Question:
Hey guys, I'm a beginner who is trying to learn C++ and I'm trying to do a lab that asks to output the number of times the character appears in the string, with test cases for calrifcation in the picture above. I was trying to do the lab but I came upon a error message that I can not figure out what's the problem is at exacly.
I was trying to ask for an input of the input character and the input string and was trying to make a for loop that goes in every letter of the string input and calculate how many times the input character match with the same character in the string.
this is my code below:
'''
#include <iostream>
#include <iomanip>
using namespace std;
int main() {
string inputVal;
string inputWord;
int outputVal =0 ;
cin >> inputVal;
cout << inputVal;
cin >> inputWord;
cout << inputWord;
for (int i=0; i <= inputWord.size(); ++i){
if (inputWord.at(i) == inputVal) {
++outputVal;
}
}
if (outputVal ==1) {
cout << outputVal << " " << inputVal<<endl;
}
else {
cout << outputVal << " " << inputVal<<"'s" <<endl;
}
}
'''
this is the error message below:
'''
main.cpp: In function 'int main()':
main.cpp:16:20: warning: comparison of integer expressions of different signedness: 'int' and 'std::__cxx11::basic_string<char>::size_type' {aka 'long unsigned int'} [-Wsign-compare]
16 | for (int i=0; i <= inputWord.size(); ++i){
| ~~^~~~~~~~~~~~~~~~~~~
main.cpp:17:25: error: no match for 'operator==' (operand types are '__gnu_cxx::__alloc_traits<std::allocator<char>, char>::value_type' {aka 'char'} and 'std::string' {aka 'std::__cxx11::basic_string<char>'})
17 | if (inputWord.at(i) == inputVal) {
| ~~~~~~~~~~~~~~~ ^~ ~~~~~~~~
| | |
| | std::string {aka std::__cxx11::basic_string<char>}
| __gnu_cxx::__alloc_traits<std::allocator<char>, char>::value_type {aka char}
In file included from /usr/include/c++/9/iosfwd:40,
from /usr/include/c++/9/ios:38,
from /usr/include/c++/9/ostream:38,
from /usr/include/c++/9/iostream:39,
from main.cpp:1:
/usr/include/c++/9/bits/postypes.h:222:5: note: candidate: 'template<class _StateT> bool std::operator==(const std::fpos<_StateT>&, const std::fpos<_StateT>&)'
222 | operator==(const fpos<_StateT>& __lhs, const fpos<_StateT>& __rhs)
| ^~~~~~~~
/usr/include/c++/9/bits/postypes.h:222:5: note: template argument deduction/substitution failed:
main.cpp:17:28: note: mismatched types 'const std::fpos<_StateT>' and '__gnu_cxx::__alloc_traits<std::allocator<char>, char>::value_type' {aka 'char'}
17 | if (inputWord.at(i) == inputVal) {
| ^~~~~~~~
In file included from /usr/include/c++/9/bits/stl_algobase.h:64,
from /usr/include/c++/9/bits/char_traits.h:39,
from /usr/include/c++/9/ios:40,
from /usr/include/c++/9/ostream:38,
from /usr/include/c++/9/iostream:39,
from main.cpp:1:
/usr/include/c++/9/bits/stl_pair.h:448:5: note: candidate: 'template<class _T1, class _T2> constexpr bool std::operator==(const std::pair<_T1, _T2>&, const std::pair<_T1, _T2>&)'
448 | operator==(const pair<_T1, _T2>& __x, const pair<_T1, _T2>& __y)
| ^~~~~~~~
/usr/include/c++/9/bits/stl_pair.h:448:5: note: template argument deduction/substitution failed:
main.cpp:17:28: note: mismatched types 'const std::pair<_T1, _T2>' and '__gnu_cxx::__alloc_traits<std::allocator<char>, char>::value_type' {aka 'char'}
17 | if (inputWord.at(i) == inputVal) {
| ^~~~~~~~
In file included from /usr/include/c++/9/bits/stl_algobase.h:67,
from /usr/include/c++/9/bits/char_traits.h:39,
from /usr/include/c++/9/ios:40,
from /usr/include/c++/9/ostream:38,
from /usr/include/c++/9/iostream:39,
from main.cpp:1:
/usr/include/c++/9/bits/stl_iterator.h:325:5: note: candidate: 'template<class _Iterator> bool std::operator==(const std::reverse_iterator<_Iterator>&, const std::reverse_iterator<_Iterator>&)'
325 | operator==(const reverse_iterator<_Iterator>& __x,
| ^~~~~~~~
/usr/include/c++/9/bits/stl_iterator.h:325:5: note: template argument deduction/substitution failed:
main.cpp:17:28: note: mismatched types 'const std::reverse_iterator<_Iterator>' and '__gnu_cxx::__alloc_traits<std::allocator<char>, char>::value_type' {aka 'char'}
17 | if (inputWord.at(i) == inputVal) {
| ^~~~~~~~
In file included from /usr/include/c++/9/bits/stl_algobase.h:67,
from /usr/include/c++/9/bits/char_traits.h:39,
from /usr/include/c++/9/ios:40,
from /usr/include/c++/9/ostream:38,
from /usr/include/c++/9/iostream:39,
from main.cpp:1:
/usr/include/c++/9/bits/stl_iterator.h:363:5: note: candidate: 'template<class _IteratorL, class _IteratorR> bool std::operator==(const std::reverse_iterator<_Iterator>&, const std::reverse_iterator<_IteratorR>&)'
363 | operator==(const reverse_iterator<_IteratorL>& __x,
| ^~~~~~~~
/usr/include/c++/9/bits/stl_iterator.h:363:5: note: template argument deduction/substitution failed:
main.cpp:17:28: note: mismatched types 'const std::reverse_iterator<_Iterator>' and '__gnu_cxx::__alloc_traits<std::allocator<char>, char>::value_type' {aka 'char'}
17 | if (inputWord.at(i) == inputVal) {
| ^~~~~~~~
In file included from /usr/include/c++/9/bits/stl_algobase.h:67,
from /usr/include/c++/9/bits/char_traits.h:39,
from /usr/include/c++/9/ios:40,
from /usr/include/c++/9/ostream:38,
from /usr/include/c++/9/iostream:39,
from main.cpp:1:
/usr/include/c++/9/bits/stl_iterator.h:1136:5: note: candidate: 'template<class _IteratorL, class _IteratorR> bool std::operator==(const std::move_iterator<_IteratorL>&, const std::move_iterator<_IteratorR>&)'
1136 | operator==(const move_iterator<_IteratorL>& __x,
| ^~~~~~~~
/usr/include/c++/9/bits/stl_iterator.h:1136:5: note: template argument deduction/substitution failed:
main.cpp:17:28: note: mismatched types 'const std::move_iterator<_IteratorL>' and '__gnu_cxx::__alloc_traits<std::allocator<char>, char>::value_type' {aka 'char'}
17 | if (inputWord.at(i) == inputVal) {
| ^~~~~~~~
In file included from /usr/include/c++/9/bits/stl_algobase.h:67,
from /usr/include/c++/9/bits/char_traits.h:39,
from /usr/include/c++/9/ios:40,
from /usr/include/c++/9/ostream:38,
from /usr/include/c++/9/iostream:39,
from main.cpp:1:
/usr/include/c++/9/bits/stl_iterator.h:1142:5: note: candidate: 'template<class _Iterator> bool std::operator==(const std::move_iterator<_IteratorL>&, const std::move_iterator<_IteratorL>&)'
1142 | operator==(const move_iterator<_Iterator>& __x,
| ^~~~~~~~
/usr/include/c++/9/bits/stl_iterator.h:1142:5: note: template argument deduction/substitution failed:
main.cpp:17:28: note: mismatched types 'const std::move_iterator<_IteratorL>' and '__gnu_cxx::__alloc_traits<std::allocator<char>, char>::value_type' {aka 'char'}
17 | if (inputWord.at(i) == inputVal) {
| ^~~~~~~~
In file included from /usr/include/c++/9/string:41,
from /usr/include/c++/9/bits/locale_classes.h:40,
from /usr/include/c++/9/bits/ios_base.h:41,
from /usr/include/c++/9/ios:42,
from /usr/include/c++/9/ostream:38,
from /usr/include/c++/9/iostream:39,
from main.cpp:1:
/usr/include/c++/9/bits/allocator.h:167:5: note: candidate: 'template<class _T1, class _T2> bool std::operator==(const std::allocator<_CharT>&, const std::allocator<_T2>&)'
167 | operator==(const allocator<_T1>&, const allocator<_T2>&)
| ^~~~~~~~
/usr/include/c++/9/bits/allocator.h:167:5: note: template argument deduction/substitution failed:
main.cpp:17:28: note: mismatched types 'const std::allocator<_CharT>' and '__gnu_cxx::__alloc_traits<std::allocator<char>, char>::value_type' {aka 'char'}
17 | if (inputWord.at(i) == inputVal) {
| ^~~~~~~~
In file included from /usr/include/c++/9/string:55,
from /usr/include/c++/9/bits/locale_classes.h:40,
from /usr/include/c++/9/bits/ios_base.h:41,
from /usr/include/c++/9/ios:42,
from /usr/include/c++/9/ostream:38,
from /usr/include/c++/9/iostream:39,
from main.cpp:1:
/usr/include/c++/9/bits/basic_string.h:6144:5: note: candidate: 'template<class _CharT, class _Traits, class _Alloc> bool std::operator==(const std::__cxx11::basic_string<_CharT, _Traits, _Alloc>&, const std::__cxx11::basic_string<_CharT, _Traits, _Alloc>&)'
6144 | operator==(const basic_string<_CharT, _Traits, _Alloc>& __lhs,
| ^~~~~~~~
/usr/include/c++/9/bits/basic_string.h:6144:5: note: template argument deduction/substitution failed:
main.cpp:17:28: note: mismatched types 'const std::__cxx11::basic_string<_CharT, _Traits, _Alloc>' and '__gnu_cxx::__alloc_traits<std::allocator<char>, char>::value_type' {aka 'char'}
17 | if (inputWord.at(i) == inputVal) {
| ^~~~~~~~
In file included from /usr/include/c++/9/string:55,
from /usr/include/c++/9/bits/locale_classes.h:40,
from /usr/include/c++/9/bits/ios_base.h:41,
from /usr/include/c++/9/ios:42,
from /usr/include/c++/9/ostream:38,
from /usr/include/c++/9/iostream:39,
from main.cpp:1:
/usr/include/c++/9/bits/basic_string.h:6152:5: note: candidate: 'template<class _CharT> typename __gnu_cxx::__enable_if<std::__is_char<_Tp>::__value, bool>::__type std::operator==(const std::__cxx11::basic_string<_CharT>&, const std::__cxx11::basic_string<_CharT>&)'
6152 | operator==(const basic_string<_CharT>& __lhs,
| ^~~~~~~~
/usr/include/c++/9/bits/basic_string.h:6152:5: note: template argument deduction/substitution failed:
main.cpp:17:28: note: mismatched types 'const std::__cxx11::basic_string<_CharT>' and '__gnu_cxx::__alloc_traits<std::allocator<char>, char>::value_type' {aka 'char'}
17 | if (inputWord.at(i) == inputVal) {
| ^~~~~~~~
In file included from /usr/include/c++/9/string:55,
from /usr/include/c++/9/bits/locale_classes.h:40,
from /usr/include/c++/9/bits/ios_base.h:41,
from /usr/include/c++/9/ios:42,
from /usr/include/c++/9/ostream:38,
from /usr/include/c++/9/iostream:39,
from main.cpp:1:
/usr/include/c++/9/bits/basic_string.h:6166:5: note: candidate: 'template<class _CharT, class _Traits, class _Alloc> bool std::operator==(const _CharT*, const std::__cxx11::basic_string<_CharT, _Traits, _Alloc>&)'
6166 | operator==(const _CharT* __lhs,
| ^~~~~~~~
/usr/include/c++/9/bits/basic_string.h:6166:5: note: template argument deduction/substitution failed:
main.cpp:17:28: note: mismatched types 'const _CharT*' and 'char'
17 | if (inputWord.at(i) == inputVal) {
| ^~~~~~~~
In file included from /usr/include/c++/9/string:55,
from /usr/include/c++/9/bits/locale_classes.h:40,
from /usr/include/c++/9/bits/ios_base.h:41,
from /usr/include/c++/9/ios:42,
from /usr/include/c++/9/ostream:38,
from /usr/include/c++/9/iostream:39,
from main.cpp:1:
/usr/include/c++/9/bits/basic_string.h:6178:5: note: candidate: 'template<class _CharT, class _Traits, class _Alloc> bool std::operator==(const std::__cxx11::basic_string<_CharT, _Traits, _Alloc>&, const _CharT*)'
6178 | operator==(const basic_string<_CharT, _Traits, _Alloc>& __lhs,
| ^~~~~~~~
/usr/include/c++/9/bits/basic_string.h:6178:5: note: template argument deduction/substitution failed:
main.cpp:17:28: note: mismatched types 'const std::__cxx11::basic_string<_CharT, _Traits, _Alloc>' and '__gnu_cxx::__alloc_traits<std::allocator<char>, char>::value_type' {aka 'char'}
17 | if (inputWord.at(i) == inputVal) {
| ^~~~~~~~
In file included from /usr/include/c++/9/bits/ios_base.h:46,
from /usr/include/c++/9/ios:42,
from /usr/include/c++/9/ostream:38,
from /usr/include/c++/9/iostream:39,
from main.cpp:1:
/usr/include/c++/9/system_error:292:3: note: candidate: 'bool std::operator==(const std::error_code&, const std::error_code&)'
292 | operator==(const error_code& __lhs, const error_code& __rhs) noexcept
| ^~~~~~~~
/usr/include/c++/9/system_error:292:32: note: no known conversion for argument 1 from '__gnu_cxx::__alloc_traits<std::allocator<char>, char>::value_type' {aka 'char'} to 'const std::error_code&'
292 | operator==(const error_code& __lhs, const error_code& __rhs) noexcept
| ~~~~~~~~~~~~~~~~~~^~~~~
/usr/include/c++/9/system_error:297:3: note: candidate: 'bool std::operator==(const std::error_code&, const std::error_condition&)'
297 | operator==(const error_code& __lhs, const error_condition& __rhs) noexcept
| ^~~~~~~~
/usr/include/c++/9/system_error:297:32: note: no known conversion for argument 1 from '__gnu_cxx::__alloc_traits<std::allocator<char>, char>::value_type' {aka 'char'} to 'const std::error_code&'
297 | operator==(const error_code& __lhs, const error_condition& __rhs) noexcept
| ~~~~~~~~~~~~~~~~~~^~~~~
/usr/include/c++/9/system_error:304:3: note: candidate: 'bool std::operator==(const std::error_condition&, const std::error_code&)'
304 | operator==(const error_condition& __lhs, const error_code& __rhs) noexcept
| ^~~~~~~~
/usr/include/c++/9/system_error:304:37: note: no known conversion for argument 1 from '__gnu_cxx::__alloc_traits<std::allocator<char>, char>::value_type' {aka 'char'} to 'const std::error_condition&'
304 | operator==(const error_condition& __lhs, const error_code& __rhs) noexcept
| ~~~~~~~~~~~~~~~~~~~~~~~^~~~~
/usr/include/c++/9/system_error:311:3: note: candidate: 'bool std::operator==(const std::error_condition&, const std::error_condition&)'
311 | operator==(const error_condition& __lhs,
| ^~~~~~~~
/usr/include/c++/9/system_error:311:37: note: no known conversion for argument 1 from '__gnu_cxx::__alloc_traits<std::allocator<char>, char>::value_type' {aka 'char'} to 'const std::error_condition&'
311 | operator==(const error_condition& __lhs,
| ~~~~~~~~~~~~~~~~~~~~~~~^~~~~
In file included from /usr/include/c++/9/bits/locale_facets.h:48,
from /usr/include/c++/9/bits/basic_ios.h:37,
from /usr/include/c++/9/ios:44,
from /usr/include/c++/9/ostream:38,
from /usr/include/c++/9/iostream:39,
from main.cpp:1:
/usr/include/c++/9/bits/streambuf_iterator.h:208:5: note: candidate: 'template<class _CharT, class _Traits> bool std::operator==(const std::istreambuf_iterator<_CharT, _Traits>&, const std::istreambuf_iterator<_CharT, _Traits>&)'
208 | operator==(const istreambuf_iterator<_CharT, _Traits>& __a,
| ^~~~~~~~
/usr/include/c++/9/bits/streambuf_iterator.h:208:5: note: template argument deduction/substitution failed:
main.cpp:17:28: note: mismatched types 'const std::istreambuf_iterator<_CharT, _Traits>' and '__gnu_cxx::__alloc_traits<std::allocator<char>, char>::value_type' {aka 'char'}
17 | if (inputWord.at(i) == inputVal) {
| ^~~~~~~~
In file included from /usr/include/c++/9/tuple:39,
from /usr/include/c++/9/bits/unique_ptr.h:37,
from /usr/include/c++/9/bits/locale_conv.h:41,
from /usr/include/c++/9/locale:43,
from /usr/include/c++/9/iomanip:43,
from main.cpp:2:
/usr/include/c++/9/array:252:5: note: candidate: 'template<class _Tp, long unsigned int _Nm> bool std::operator==(const std::array<_Tp, _Nm>&, const std::array<_Tp, _Nm>&)'
252 | operator==(const array<_Tp, _Nm>& __one, const array<_Tp, _Nm>& __two)
| ^~~~~~~~
/usr/include/c++/9/array:252:5: note: template argument deduction/substitution failed:
main.cpp:17:28: note: mismatched types 'const std::array<_Tp, _Nm>' and '__gnu_cxx::__alloc_traits<std::allocator<char>, char>::value_type' {aka 'char'}
17 | if (inputWord.at(i) == inputVal) {
| ^~~~~~~~
In file included from /usr/include/c++/9/bits/unique_ptr.h:37,
from /usr/include/c++/9/bits/locale_conv.h:41,
from /usr/include/c++/9/locale:43,
from /usr/include/c++/9/iomanip:43,
from main.cpp:2:
/usr/include/c++/9/tuple:1419:5: note: candidate: 'template<class ... _TElements, class ... _UElements> constexpr bool std::operator==(const std::tuple<_Tps ...>&, const std::tuple<_Elements ...>&)'
1419 | operator==(const tuple<_TElements...>& __t,
| ^~~~~~~~
/usr/include/c++/9/tuple:1419:5: note: template argument deduction/substitution failed:
main.cpp:17:28: note: mismatched types 'const std::tuple<_Tps ...>' and '__gnu_cxx::__alloc_traits<std::allocator<char>, char>::value_type' {aka 'char'}
17 | if (inputWord.at(i) == inputVal) {
| ^~~~~~~~
In file included from /usr/include/c++/9/bits/locale_conv.h:41,
from /usr/include/c++/9/locale:43,
from /usr/include/c++/9/iomanip:43,
from main.cpp:2:
/usr/include/c++/9/bits/unique_ptr.h:715:5: note: candidate: 'template<class _Tp, class _Dp, class _Up, class _Ep> bool std::operator==(const std::unique_ptr<_Tp, _Dp>&, const std::unique_ptr<_Up, _Ep>&)'
715 | operator==(const unique_ptr<_Tp, _Dp>& __x,
| ^~~~~~~~
/usr/include/c++/9/bits/unique_ptr.h:715:5: note: template argument deduction/substitution failed:
main.cpp:17:28: note: mismatched types 'const std::unique_ptr<_Tp, _Dp>' and '__gnu_cxx::__alloc_traits<std::allocator<char>, char>::value_type' {aka 'char'}
17 | if (inputWord.at(i) == inputVal) {
| ^~~~~~~~
In file included from /usr/include/c++/9/bits/locale_conv.h:41,
from /usr/include/c++/9/locale:43,
from /usr/include/c++/9/iomanip:43,
from main.cpp:2:
/usr/include/c++/9/bits/unique_ptr.h:721:5: note: candidate: 'template<class _Tp, class _Dp> bool std::operator==(const std::unique_ptr<_Tp, _Dp>&, std::nullptr_t)'
721 | operator==(const unique_ptr<_Tp, _Dp>& __x, nullptr_t) noexcept
| ^~~~~~~~
/usr/include/c++/9/bits/unique_ptr.h:721:5: note: template argument deduction/substitution failed:
main.cpp:17:28: note: mismatched types 'const std::unique_ptr<_Tp, _Dp>' and '__gnu_cxx::__alloc_traits<std::allocator<char>, char>::value_type' {aka 'char'}
17 | if (inputWord.at(i) == inputVal) {
| ^~~~~~~~
In file included from /usr/include/c++/9/bits/locale_conv.h:41,
from /usr/include/c++/9/locale:43,
from /usr/include/c++/9/iomanip:43,
from main.cpp:2:
/usr/include/c++/9/bits/unique_ptr.h:726:5: note: candidate: 'template<class _Tp, class _Dp> bool std::operator==(std::nullptr_t, const std::unique_ptr<_Tp, _Dp>&)'
726 | operator==(nullptr_t, const unique_ptr<_Tp, _Dp>& __x) noexcept
| ^~~~~~~~
/usr/include/c++/9/bits/unique_ptr.h:726:5: note: template argument deduction/substitution failed:
main.cpp:17:28: note: 'std::string' {aka 'std::__cxx11::basic_string<char>'} is not derived from 'const std::unique_ptr<_Tp, _Dp>'
17 | if (inputWord.at(i) == inputVal) {
| ^~~~~~~~
In file included from /usr/include/c++/9/string:41,
from /usr/include/c++/9/bits/locale_classes.h:40,
from /usr/include/c++/9/bits/ios_base.h:41,
from /usr/include/c++/9/ios:42,
from /usr/include/c++/9/ostream:38,
from /usr/include/c++/9/iostream:39,
from main.cpp:1:
/usr/include/c++/9/bits/allocator.h:155:7: note: candidate: 'bool std::operator==(const std::allocator<char>&, const std::allocator<char>&)'
155 | operator==(const allocator&, const allocator&) _GLIBCXX_NOTHROW
| ^~~~~~~~
/usr/include/c++/9/bits/allocator.h:155:18: note: no known conversion for argument 1 from '__gnu_cxx::__alloc_traits<std::allocator<char>, char>::value_type' {aka 'char'} to 'const std::allocator<char>&'
155 | operator==(const allocator&, const allocator&) _GLIBCXX_NOTHROW
| ^~~~~~~~~~~~~~~~
In file included from /usr/include/c++/9/bits/stl_algobase.h:67,
from /usr/include/c++/9/bits/char_traits.h:39,
from /usr/include/c++/9/ios:40,
from /usr/include/c++/9/ostream:38,
from /usr/include/c++/9/iostream:39,
from main.cpp:1:
/usr/include/c++/9/bits/stl_iterator.h:883:5: note: candidate: 'template<class _IteratorL, class _IteratorR, class _Container> bool __gnu_cxx::operator==(const __gnu_cxx::__normal_iterator<_IteratorL, _Container>&, const __gnu_cxx::__normal_iterator<_IteratorR, _Container>&)'
883 | operator==(const __normal_iterator<_IteratorL, _Container>& __lhs,
| ^~~~~~~~
/usr/include/c++/9/bits/stl_iterator.h:883:5: note: template argument deduction/substitution failed:
main.cpp:17:28: note: mismatched types 'const __gnu_cxx::__normal_iterator<_IteratorL, _Container>' and '__gnu_cxx::__alloc_traits<std::allocator<char>, char>::value_type' {aka 'char'}
17 | if (inputWord.at(i) == inputVal) {
| ^~~~~~~~
In file included from /usr/include/c++/9/bits/stl_algobase.h:67,
from /usr/include/c++/9/bits/char_traits.h:39,
from /usr/include/c++/9/ios:40,
from /usr/include/c++/9/ostream:38,
from /usr/include/c++/9/iostream:39,
from main.cpp:1:
/usr/include/c++/9/bits/stl_iterator.h:890:5: note: candidate: 'template<class _Iterator, class _Container> bool __gnu_cxx::operator==(const __gnu_cxx::__normal_iterator<_Iterator, _Container>&, const __gnu_cxx::__normal_iterator<_Iterator, _Container>&)'
890 | operator==(const __normal_iterator<_Iterator, _Container>& __lhs,
| ^~~~~~~~
/usr/include/c++/9/bits/stl_iterator.h:890:5: note: template argument deduction/substitution failed:
main.cpp:17:28: note: mismatched types 'const __gnu_cxx::__normal_iterator<_Iterator, _Container>' and '__gnu_cxx::__alloc_traits<std::allocator<char>, char>::value_type' {aka 'char'}
17 | if (inputWord.at(i) == inputVal) {
| ^~~~~~~~
In file included from /usr/include/x86_64-linux-gnu/c++/9/bits/c++allocator.h:33,
from /usr/include/c++/9/bits/allocator.h:46,
from /usr/include/c++/9/string:41,
from /usr/include/c++/9/bits/locale_classes.h:40,
from /usr/include/c++/9/bits/ios_base.h:41,
from /usr/include/c++/9/ios:42,
from /usr/include/c++/9/ostream:38,
from /usr/include/c++/9/iostream:39,
from main.cpp:1:
/usr/include/c++/9/ext/new_allocator.h:166:2: note: candidate: 'template<class _Up> bool __gnu_cxx::operator==(const __gnu_cxx::new_allocator<char>&, const __gnu_cxx::new_allocator<_Tp>&)'
166 | operator==(const new_allocator&, const new_allocator<_Up>&)
| ^~~~~~~~
/usr/include/c++/9/ext/new_allocator.h:166:2: note: template argument deduction/substitution failed:
main.cpp:17:28: note: 'std::string' {aka 'std::__cxx11::basic_string<char>'} is not derived from 'const __gnu_cxx::new_allocator<_Tp>'
17 | if (inputWord.at(i) == inputVal) {
| ^~~~~~~~
'''
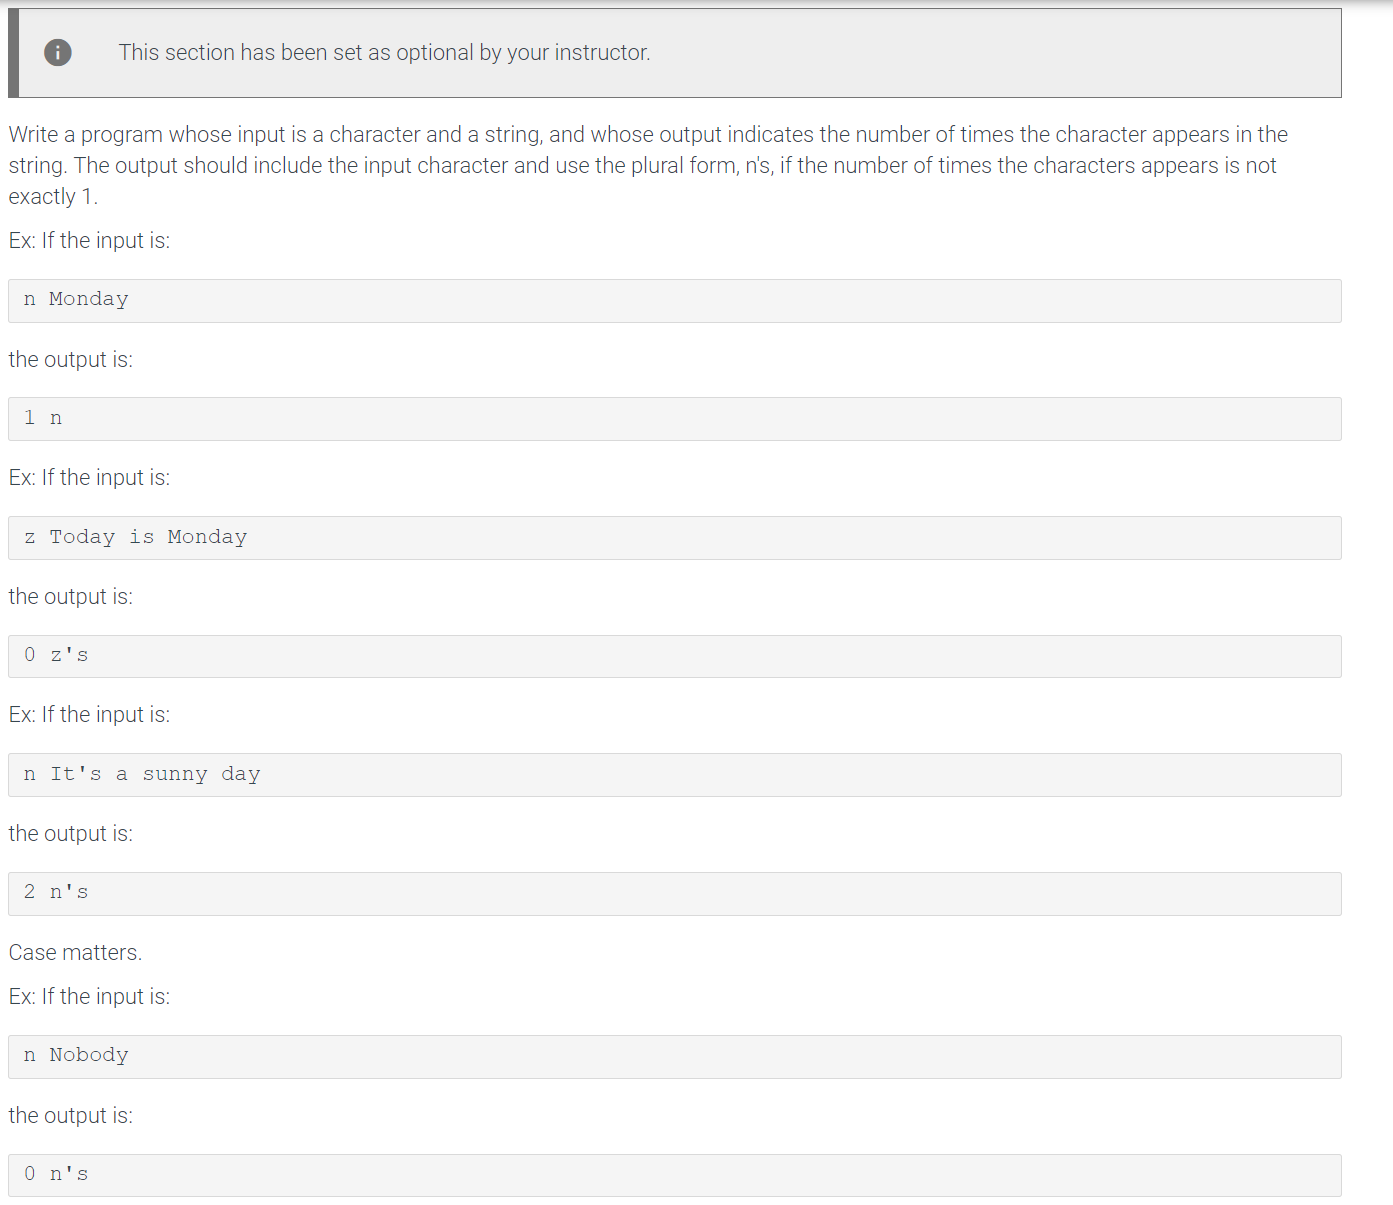
Answer: You first need only get a use 'std::cin >>'.
Then you need to get the of input: use 'getline()'.
'''
#include <iostream>
#include <string>
int main()
{
char c;
std::string s;
std::cin >> std::ws >> c; // get the character to count
getline( std::cin, s ); // get the rest of the text
}
'''
That 'std::ws' there skips any leading whitespace. That may not be correct for your assignment. (Is it possible that the character to search is a space or tab?)
I personally like getting prompted, so I would put something like
'''
std::cout << "c text? ";
'''
at the top of the program, but it is not necessary.
Now all you need is to count the 'c's:
'''
int count = 0;
for (size_t n = 0; n < s.size(); n++)
if (s[n] == c)
...
'''
---
Also, here is a short lecture on :
Things like "input value" and "output value" are not very specific. You should prefer more specific names.
In some cases, however, non-specific names are more correct. For these, use common names, like I did for 'c' (character) and 's' (string). (Other common meta-syntactic names are 'ch' (character) and 'str' (string).) These names instantly signal that the name of the object is not important, but also lets the user know what kind of object it is.
We care less that the output variable is to be output, but what it . In this case it is a . Hence its new name: 'count'. When we 'std::cout' the 'count' it is pretty clear that it is part of the output.
Finally, right at the start you should get used to the idea of just typing 'std::' right at the front of Standard Library objects and using 'using namespace std'. It seem a little overboard to do all that typing at first, but soon enough those five characters will just appear on your screen when you think them. Doing so will save you a lot of grief later when you inadvertently name something that also exists in the Standard Library.
---
#### Bonus: reading error messages
The compiler is when complaining, barfing sometimes for more scrollback buffer than available in your terminal.
Whenever you get an error, pay close attention to the one, fix it, and recompile. Take errors one at a time like that.
Your first error is:
'''
main.cpp:16:20: warning: comparison of integer expressions of different signedness: 'int' and 'std::__cxx11::basic_string<char>::size_type' {aka 'long unsigned int'} [-Wsign-compare]
16 | for (int i=0; i <= inputWord.size(); ++i){
| ~~^~~~~~~~~~~~~~~~~~~
'''
Reading it we see that it is complaining that 'int' and 'long unsigned int' have different "signedness" and you are comparing them.
This is an obnoxiousness that you need to deal with when using 'for' loops (because the problem it is complaining about is a valid issue). The easy fix is to just use 'size_t' as your index type, as I did in the example above.
The next error you get is:
'''
main.cpp:17:25: error: no match for 'operator==' (operand types are '__gnu_cxx::__alloc_traits<std::allocator<char>, char>::value_type' {aka 'char'} and 'std::string' {aka 'std::__cxx11::basic_string<char>'})
17 | if (inputWord.at(i) == inputVal) {
| ~~~~~~~~~~~~~~~ ^~ ~~~~~~~~
| | |
| | std::string {aka std::__cxx11::basic_string<char>}
| __gnu_cxx::__alloc_traits<std::allocator<char>, char>::value_type {aka char}
'''
Here the compiler is saying it do an '==' comparison that has a 'char' on the left-hand side and a 'std::string' on the right-hand side. It even draws you a little picture showing the code and what each item is.
You can look back and see that 'inputVal' is indeed a 'std::string', and a character '.at(i)' is not a string. This is a hint that you might need to revisit what type of thing 'inputVal' is.
In the code I presented above we changed 'inputVal' to 'c', complete with the new type of 'char'. This makes more sense for the algorithm, since 'c' only needs to be a single character anyway.
It get easier. I promise!